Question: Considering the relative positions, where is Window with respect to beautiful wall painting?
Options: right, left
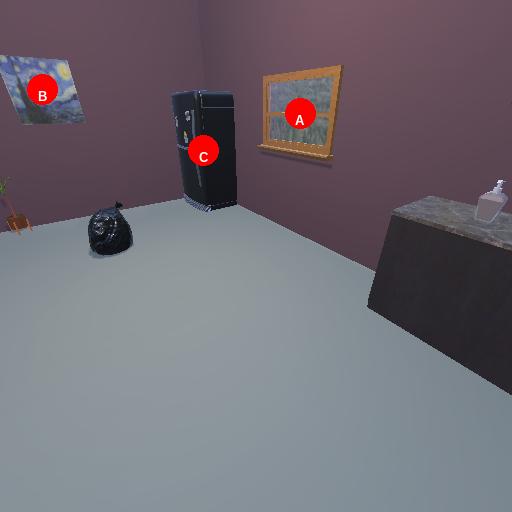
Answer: right